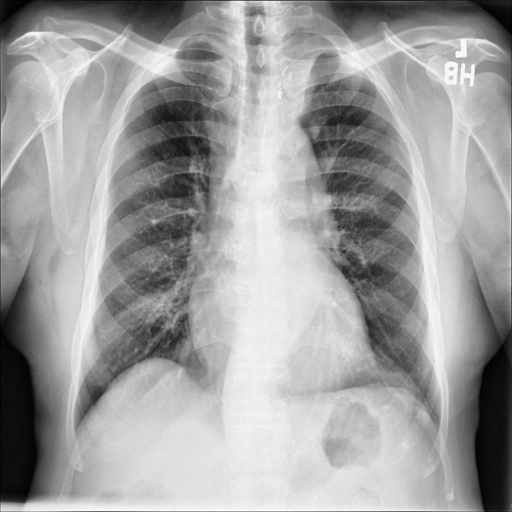
Finding: NORMAL